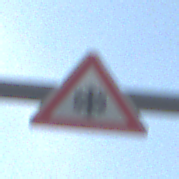
Verkehrszeichen: SchneeOderEisglaette
Umgebung: Outdoor, Suburban
Tageszeit: MorningAfternoon
Wetter: PartlyCloudy
Licht: Natural
Jahreszeit: NotSpecified
Kontrast: HighContrast